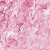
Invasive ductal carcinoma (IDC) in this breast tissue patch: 0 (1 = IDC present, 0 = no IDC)